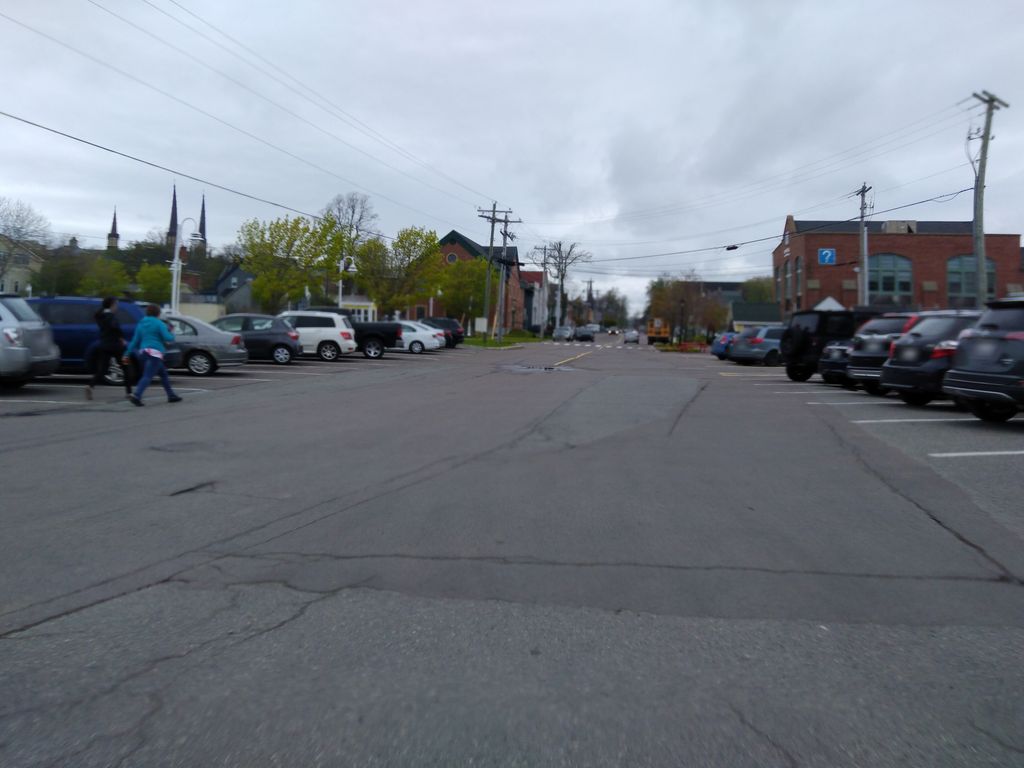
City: charlottetown